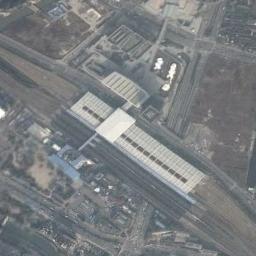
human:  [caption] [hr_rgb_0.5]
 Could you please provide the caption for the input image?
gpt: The railway station is on the bare land next to some buildings .

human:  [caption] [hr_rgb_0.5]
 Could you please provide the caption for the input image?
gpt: The railway station has some railways and a white building and some buildings and clearings are next to the railway station .

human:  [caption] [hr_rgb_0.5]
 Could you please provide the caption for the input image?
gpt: There is a railway station in the crowded city .

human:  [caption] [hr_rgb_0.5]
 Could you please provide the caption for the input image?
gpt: There are many buildings beside the railway station .

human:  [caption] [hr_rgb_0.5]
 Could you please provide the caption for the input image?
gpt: There are some buildings beside the railway station .